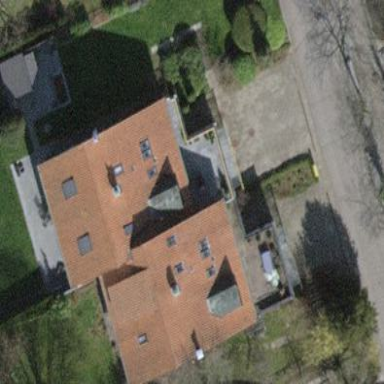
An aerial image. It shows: Detached building with gabled roof.